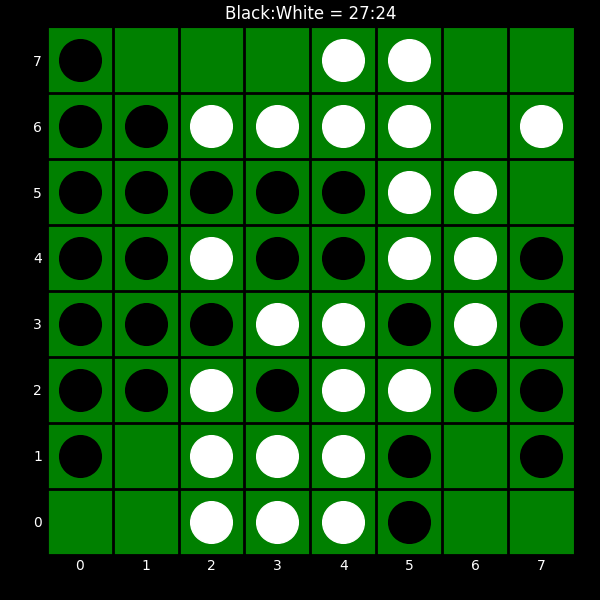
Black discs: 27
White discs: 24